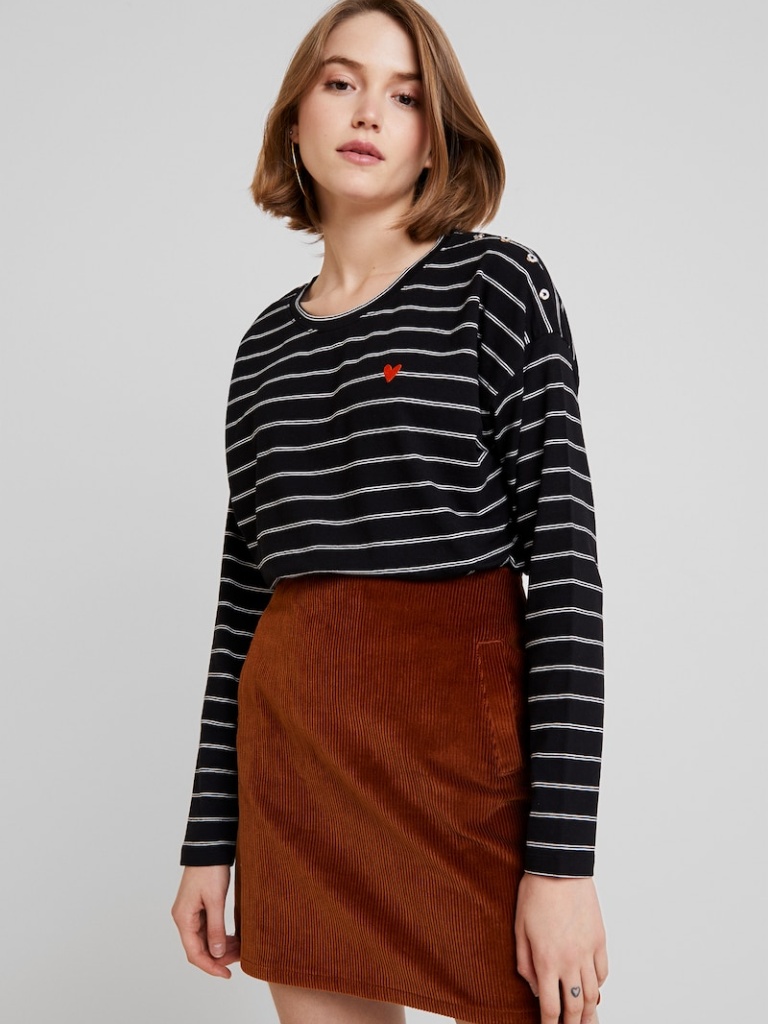
cotton relaxed a long-sleeved with the sleeves down hip length Untucked crew t-shirt